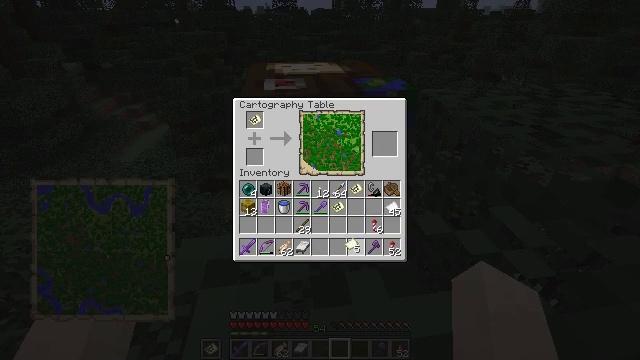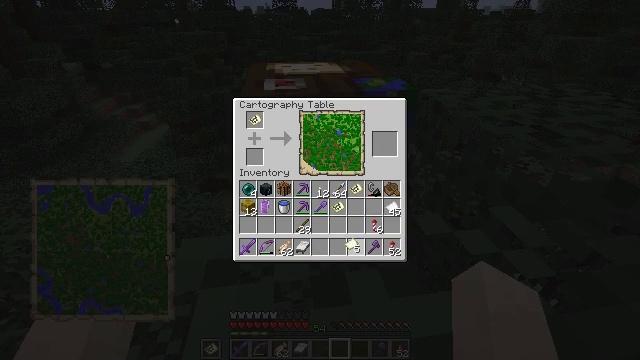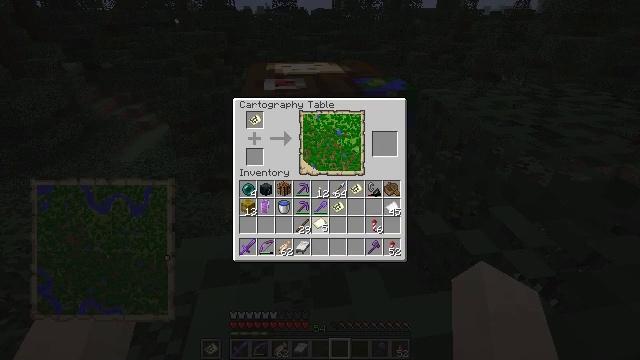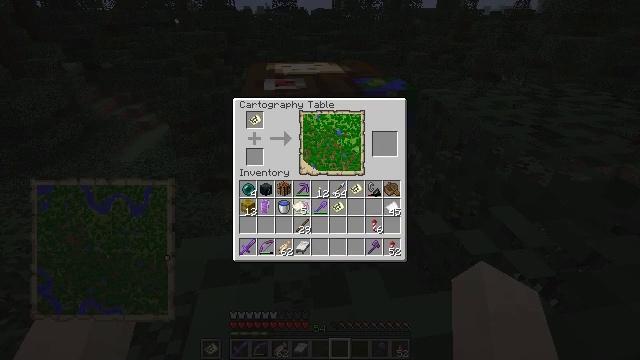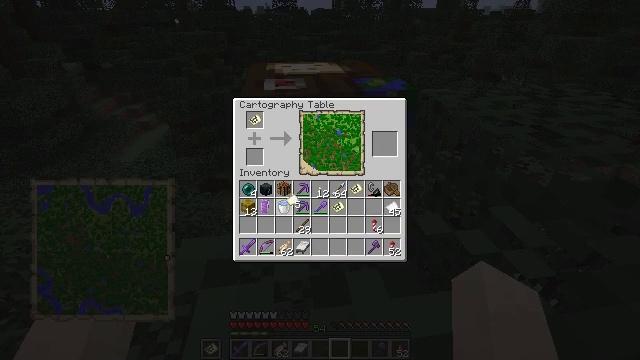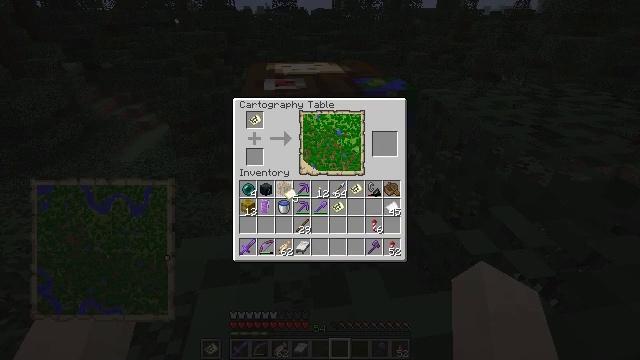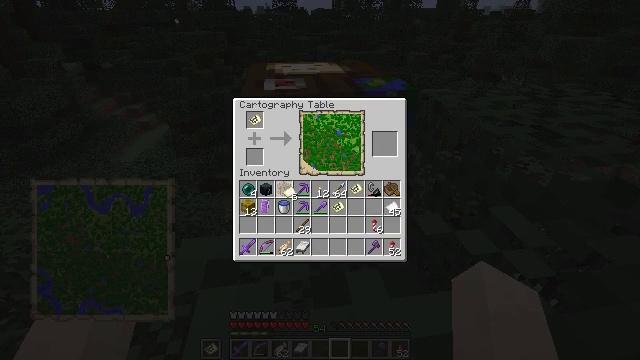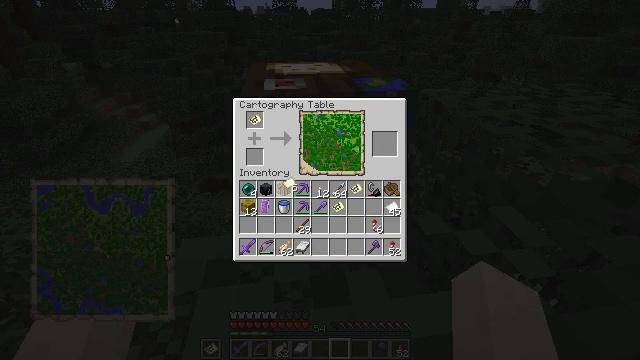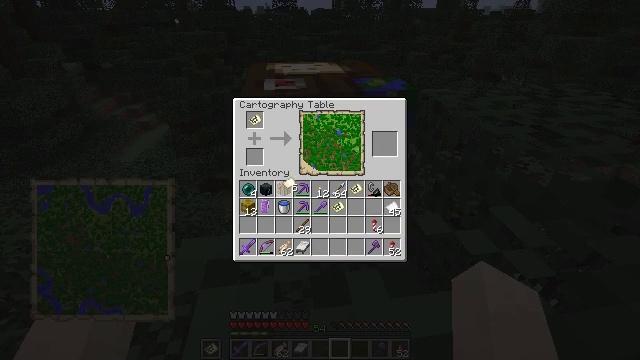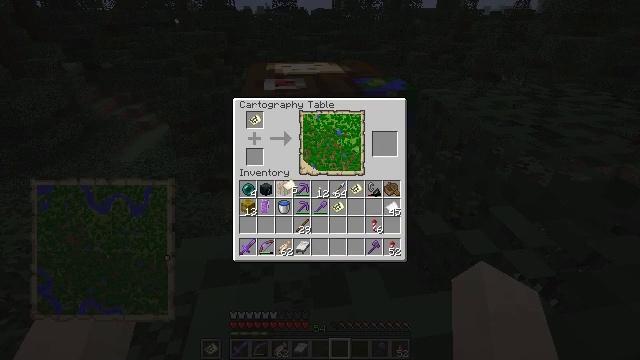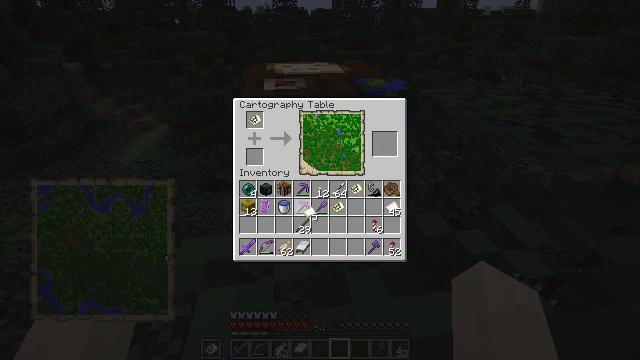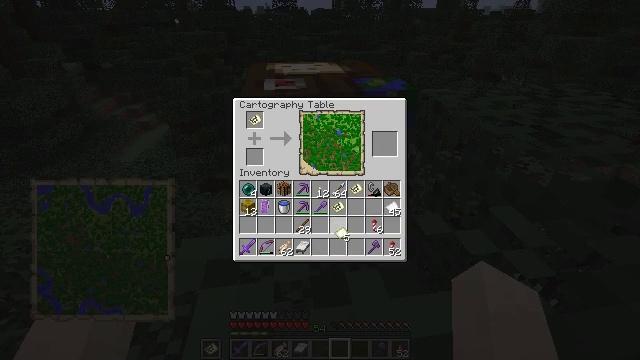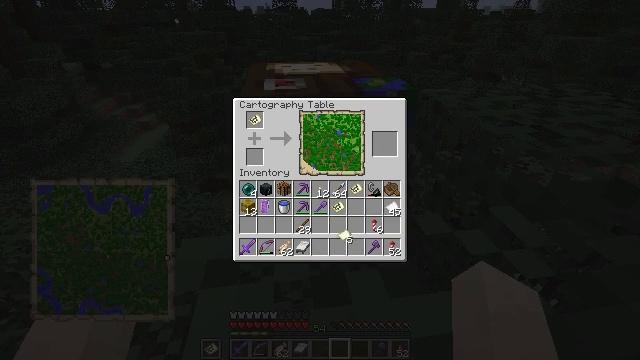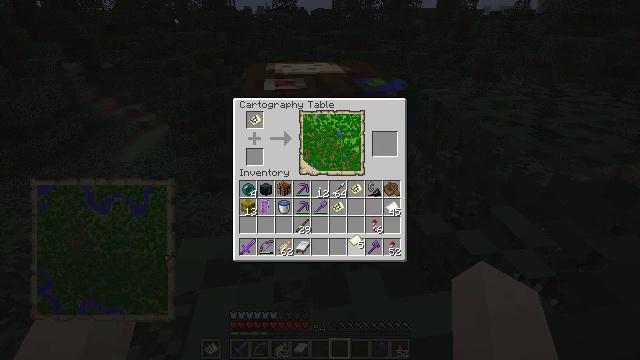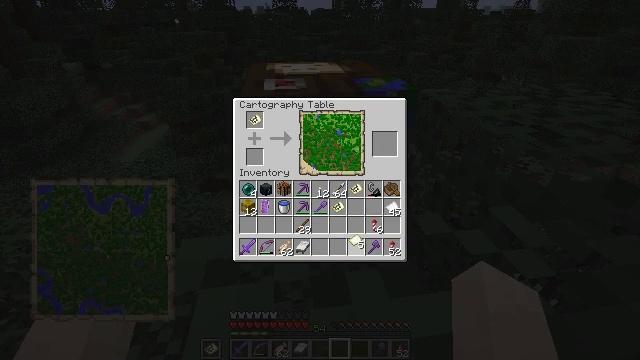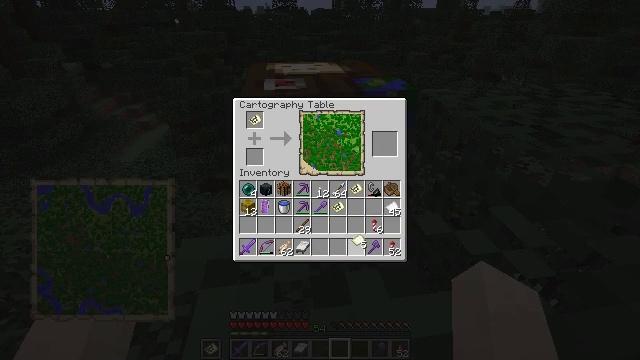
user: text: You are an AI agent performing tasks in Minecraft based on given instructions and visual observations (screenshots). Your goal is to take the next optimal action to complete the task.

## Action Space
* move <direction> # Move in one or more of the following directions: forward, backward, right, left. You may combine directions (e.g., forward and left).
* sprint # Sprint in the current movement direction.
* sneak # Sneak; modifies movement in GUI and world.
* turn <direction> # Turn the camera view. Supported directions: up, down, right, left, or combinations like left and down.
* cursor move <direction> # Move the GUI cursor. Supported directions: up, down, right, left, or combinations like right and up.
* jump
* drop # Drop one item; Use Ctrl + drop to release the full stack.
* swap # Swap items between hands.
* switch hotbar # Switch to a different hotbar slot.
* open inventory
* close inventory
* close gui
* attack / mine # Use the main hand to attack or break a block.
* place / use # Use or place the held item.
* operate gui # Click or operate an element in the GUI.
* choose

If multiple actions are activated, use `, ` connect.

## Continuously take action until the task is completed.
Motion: motion action
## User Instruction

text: Break the cartography table.
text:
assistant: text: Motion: no_op
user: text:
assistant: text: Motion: turn left and up
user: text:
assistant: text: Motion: turn left and up
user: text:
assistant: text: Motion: no_op
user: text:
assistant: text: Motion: no_op
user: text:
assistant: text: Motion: no_op
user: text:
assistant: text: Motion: turn up
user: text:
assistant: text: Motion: no_op
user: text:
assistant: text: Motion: no_op
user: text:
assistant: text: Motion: turn right and down
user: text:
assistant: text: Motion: turn right and down
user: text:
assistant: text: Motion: no_op
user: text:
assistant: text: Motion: turn right
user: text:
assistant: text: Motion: no_op
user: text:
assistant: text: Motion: no_op
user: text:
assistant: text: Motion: no_op
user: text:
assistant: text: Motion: no_op
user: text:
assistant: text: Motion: no_op
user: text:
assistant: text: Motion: no_op
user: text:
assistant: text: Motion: no_op
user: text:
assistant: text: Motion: attack / mine
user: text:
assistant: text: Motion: attack / mine
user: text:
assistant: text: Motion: no_op
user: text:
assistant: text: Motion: no_op
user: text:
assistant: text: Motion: no_op
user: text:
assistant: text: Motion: no_op
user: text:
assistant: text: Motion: no_op
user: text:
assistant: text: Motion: no_op
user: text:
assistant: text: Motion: no_op
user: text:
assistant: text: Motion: turn right and up